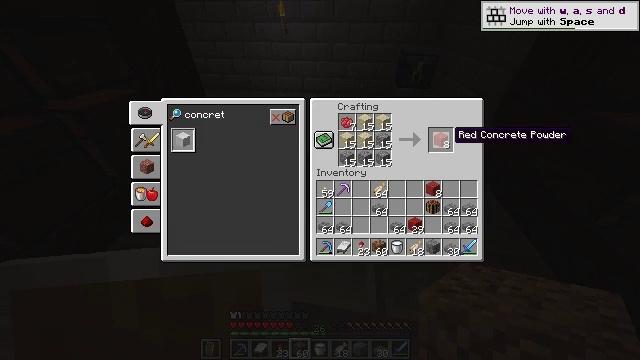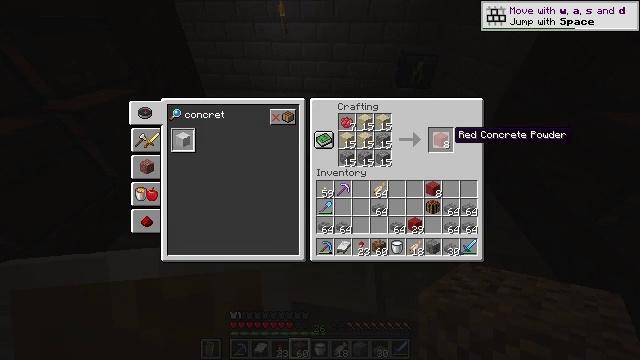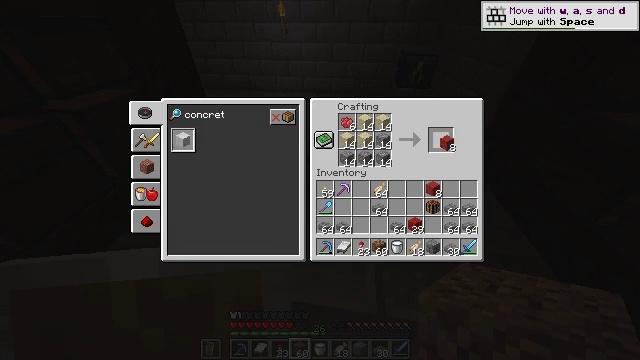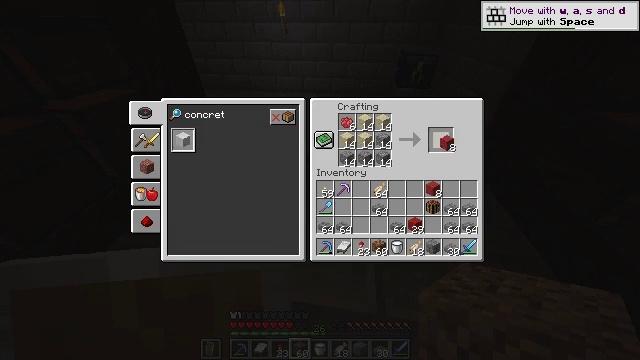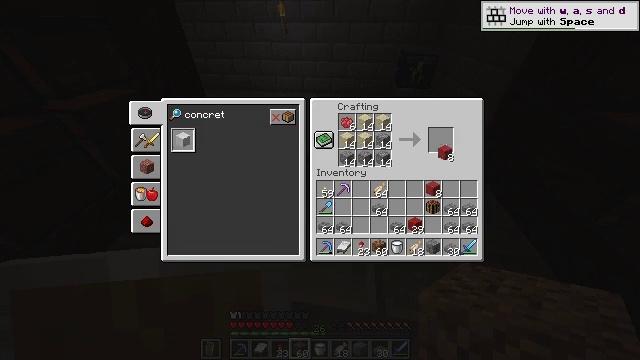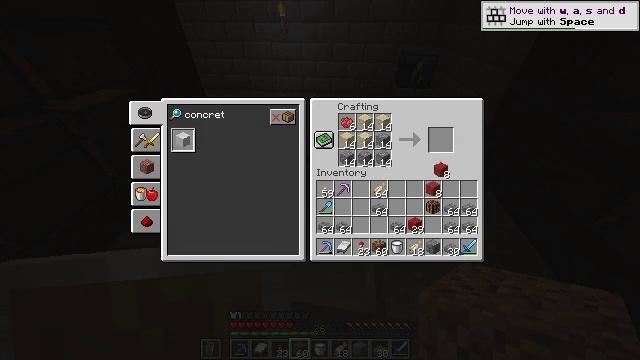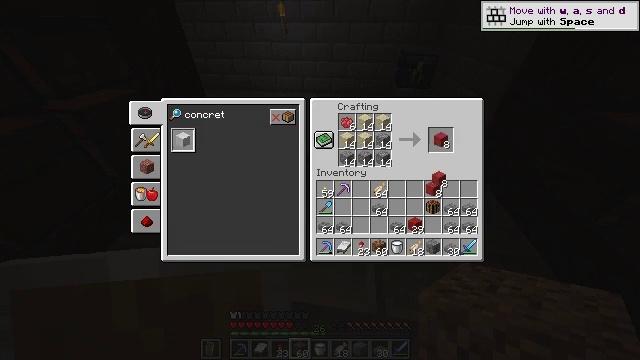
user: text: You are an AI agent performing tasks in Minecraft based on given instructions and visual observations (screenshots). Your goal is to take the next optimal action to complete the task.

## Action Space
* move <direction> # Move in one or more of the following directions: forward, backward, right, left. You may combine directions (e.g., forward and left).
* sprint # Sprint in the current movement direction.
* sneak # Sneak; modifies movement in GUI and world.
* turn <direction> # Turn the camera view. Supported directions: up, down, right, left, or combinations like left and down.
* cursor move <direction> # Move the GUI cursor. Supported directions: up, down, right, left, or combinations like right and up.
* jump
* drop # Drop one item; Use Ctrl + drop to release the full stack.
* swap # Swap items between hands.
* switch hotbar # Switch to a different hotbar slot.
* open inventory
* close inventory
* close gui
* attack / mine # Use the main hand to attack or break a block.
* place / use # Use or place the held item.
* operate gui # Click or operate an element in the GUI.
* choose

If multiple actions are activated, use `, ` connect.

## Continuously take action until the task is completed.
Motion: motion action
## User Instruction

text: Open the crafting table and make red concrete powder.
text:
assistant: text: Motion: no_op
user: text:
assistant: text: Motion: operate gui
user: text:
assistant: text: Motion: operate gui
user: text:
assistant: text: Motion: cursor move down
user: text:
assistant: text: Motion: cursor move down
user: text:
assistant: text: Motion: cursor move down
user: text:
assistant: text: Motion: no_op